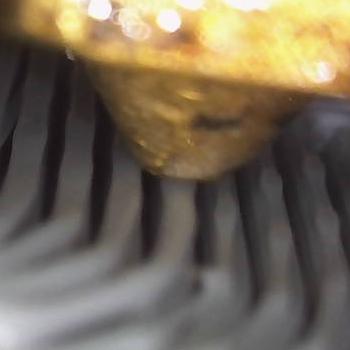
Flow rate: 100%